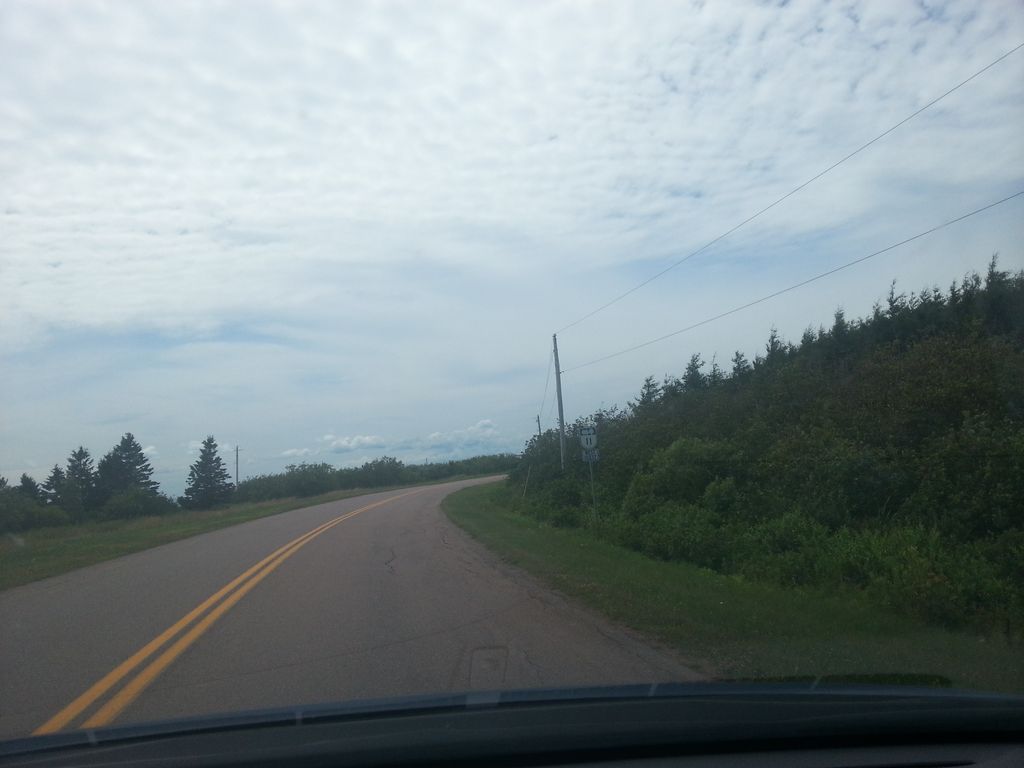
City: charlottetown